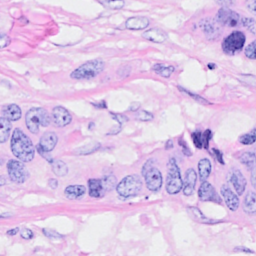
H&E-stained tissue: Breast